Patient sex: M
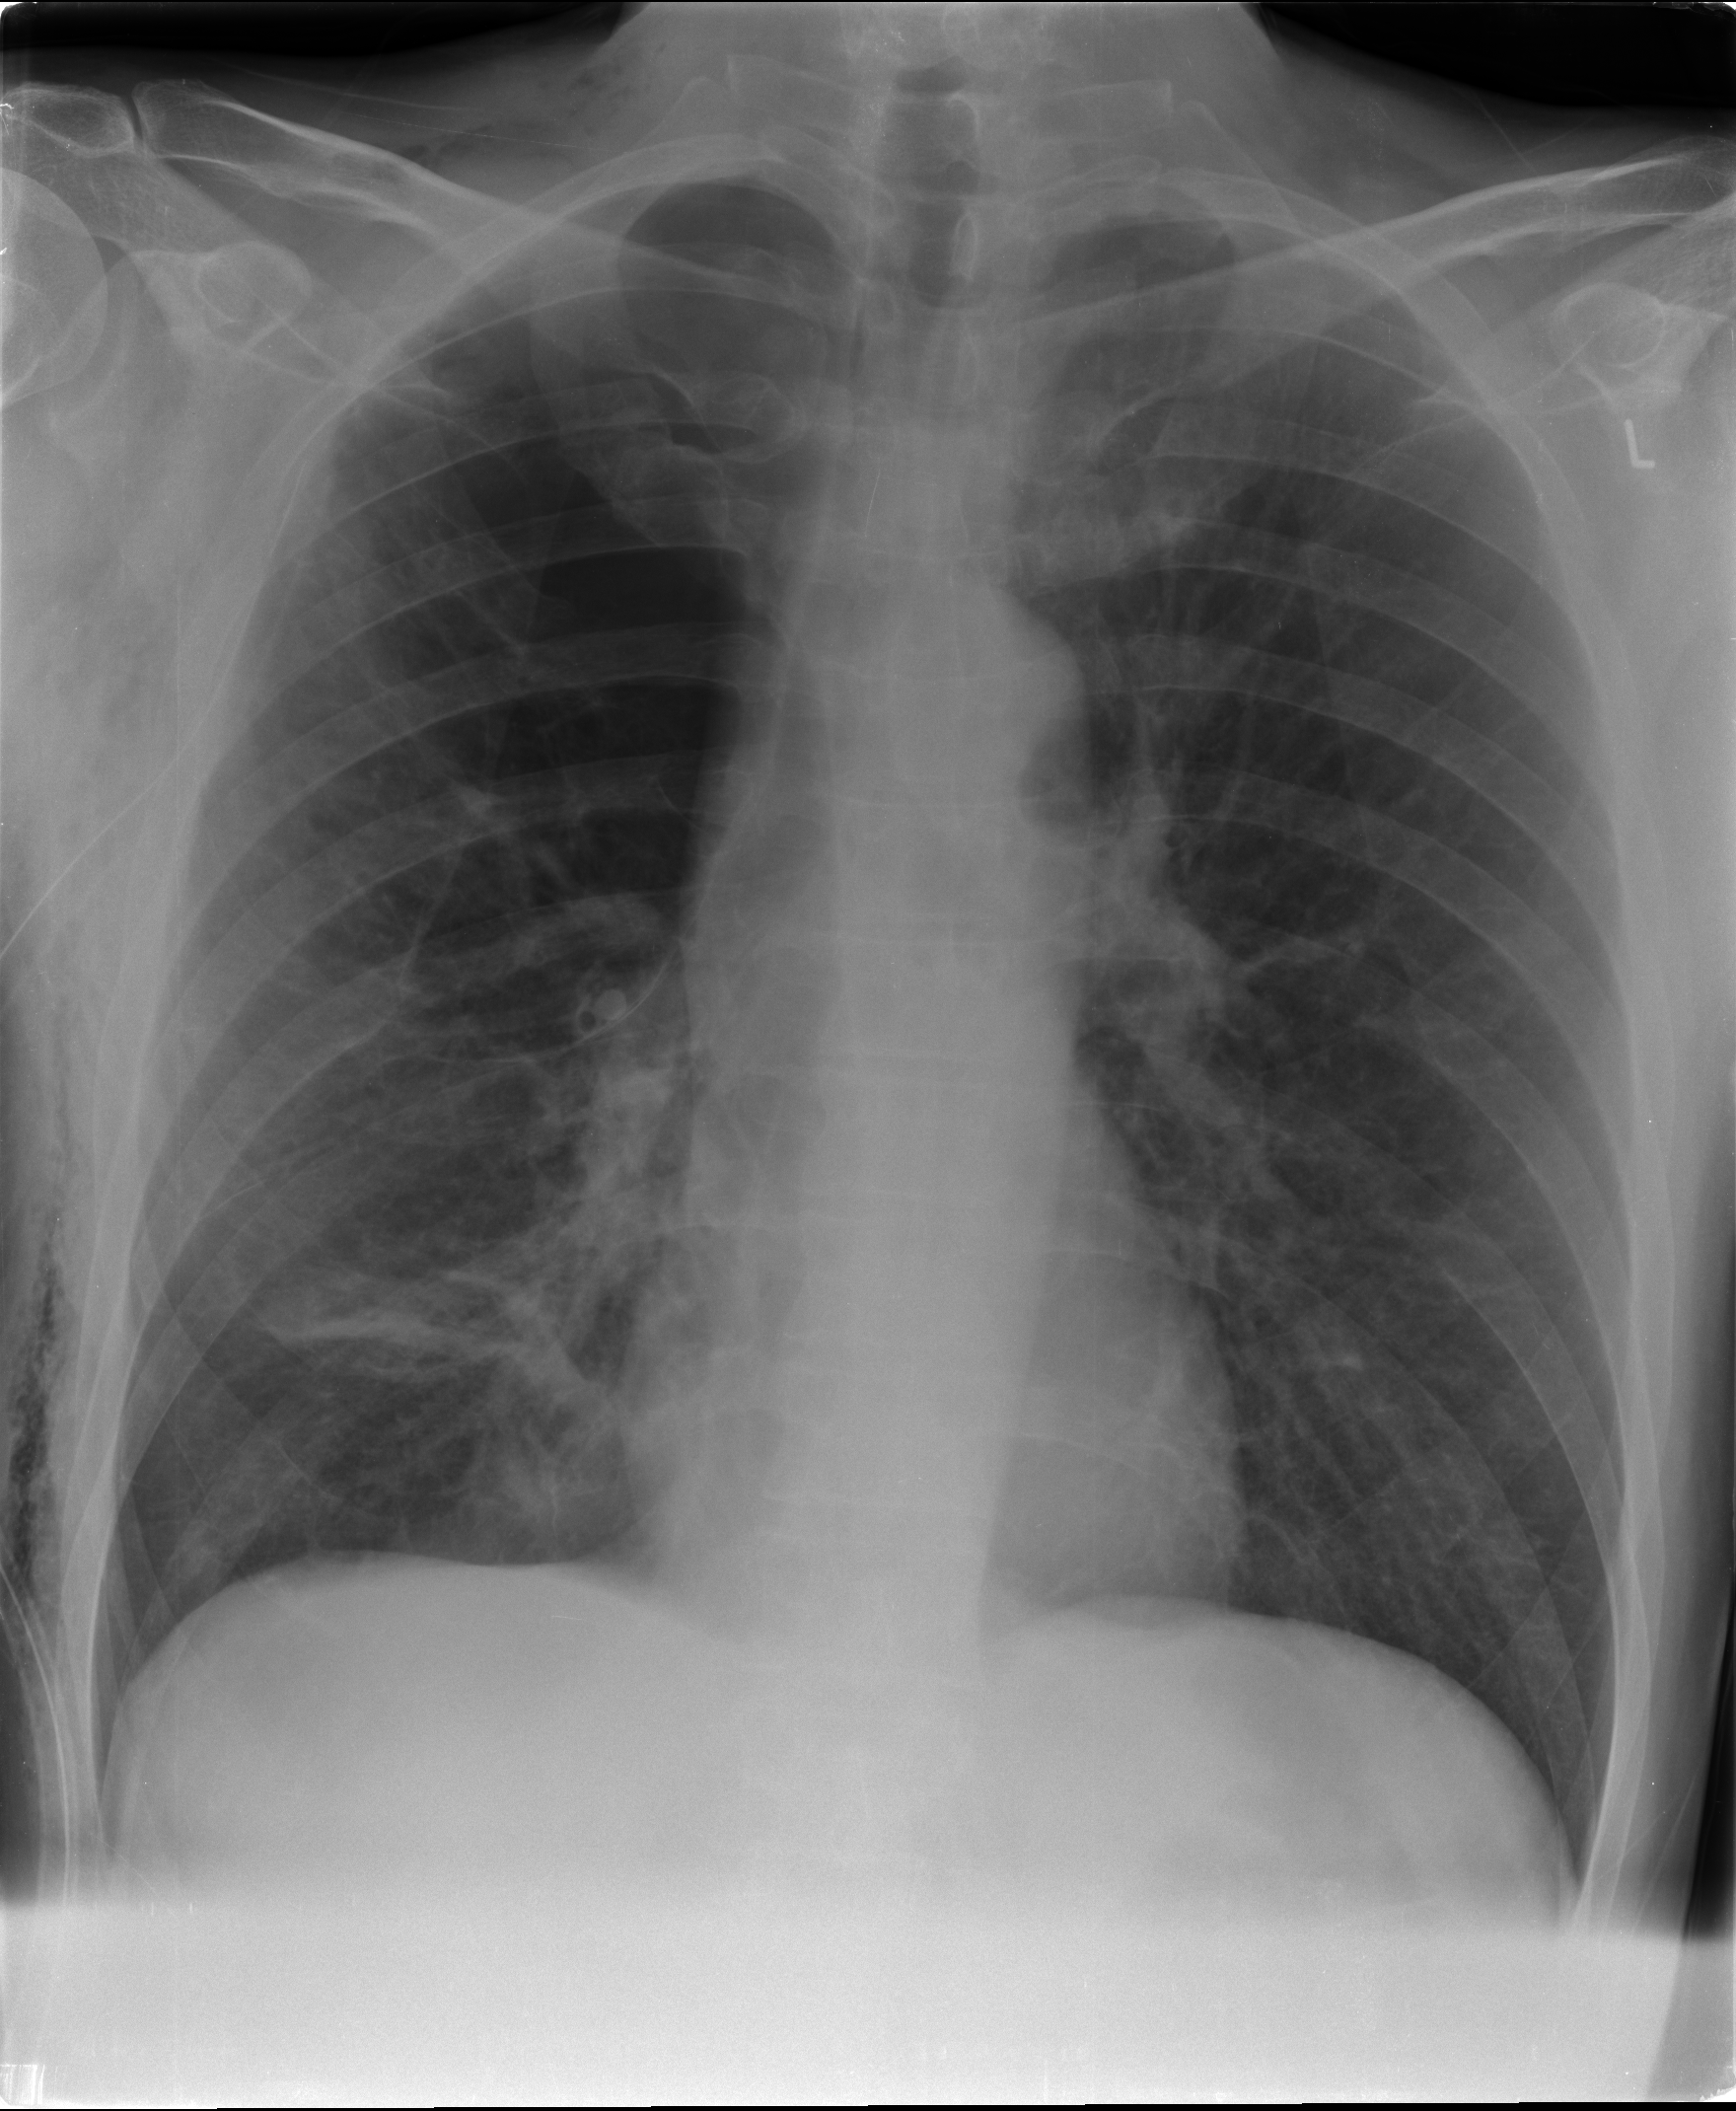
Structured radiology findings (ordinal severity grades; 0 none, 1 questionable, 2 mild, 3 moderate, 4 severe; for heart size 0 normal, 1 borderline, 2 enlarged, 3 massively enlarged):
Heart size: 0
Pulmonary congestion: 0
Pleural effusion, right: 0
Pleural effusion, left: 0
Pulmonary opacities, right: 0
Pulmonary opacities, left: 0
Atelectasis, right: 2
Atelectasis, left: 0